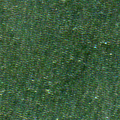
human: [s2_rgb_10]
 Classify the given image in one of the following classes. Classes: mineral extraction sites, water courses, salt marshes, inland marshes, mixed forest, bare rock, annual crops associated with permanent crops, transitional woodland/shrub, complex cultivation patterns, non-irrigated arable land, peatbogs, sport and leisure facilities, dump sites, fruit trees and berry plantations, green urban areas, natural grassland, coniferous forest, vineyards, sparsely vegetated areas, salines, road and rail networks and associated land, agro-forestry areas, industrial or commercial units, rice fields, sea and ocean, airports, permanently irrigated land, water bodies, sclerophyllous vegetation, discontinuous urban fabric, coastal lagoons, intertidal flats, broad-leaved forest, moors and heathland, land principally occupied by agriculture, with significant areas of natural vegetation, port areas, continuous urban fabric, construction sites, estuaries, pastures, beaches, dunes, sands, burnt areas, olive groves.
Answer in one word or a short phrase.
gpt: sea and ocean